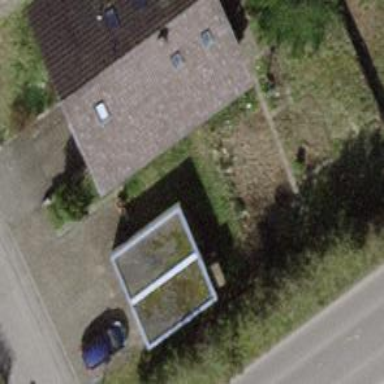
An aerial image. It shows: Group of garages.